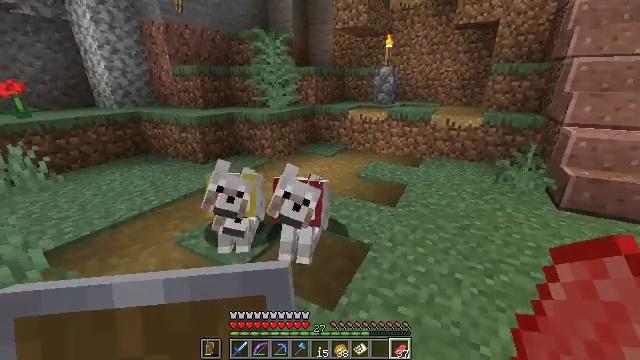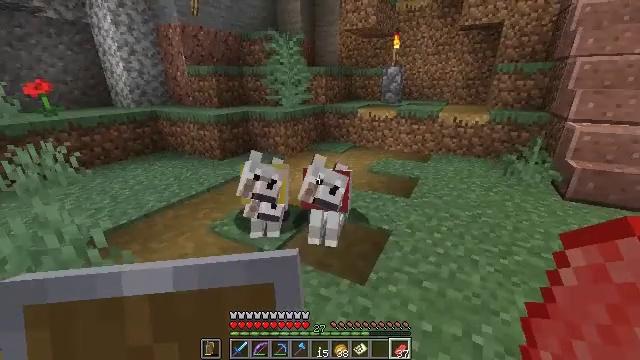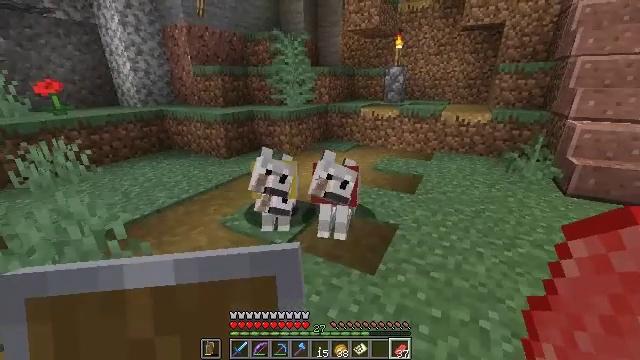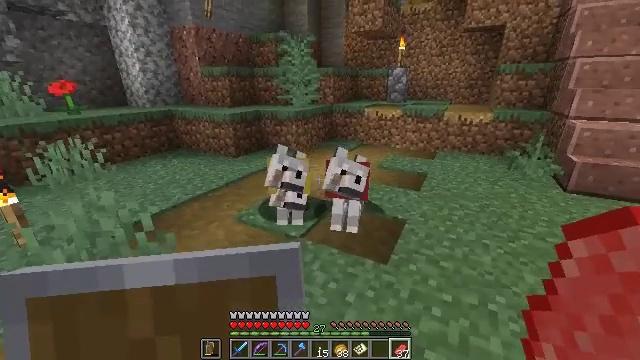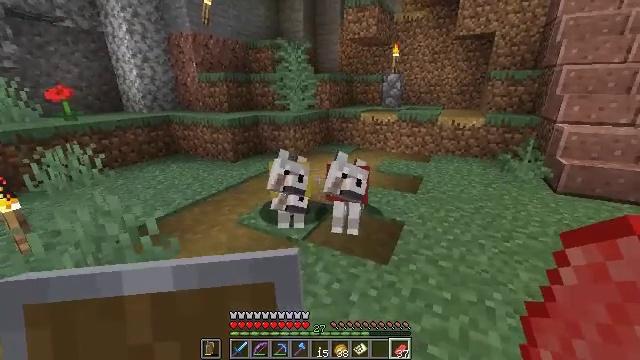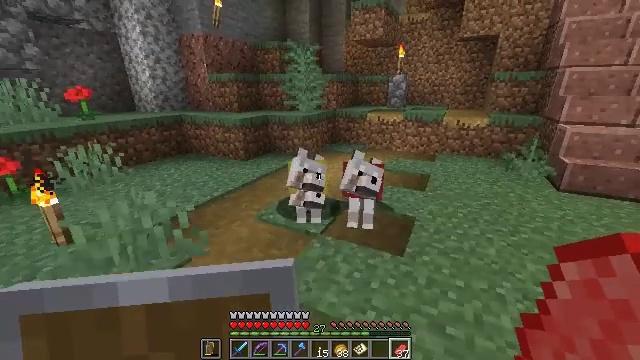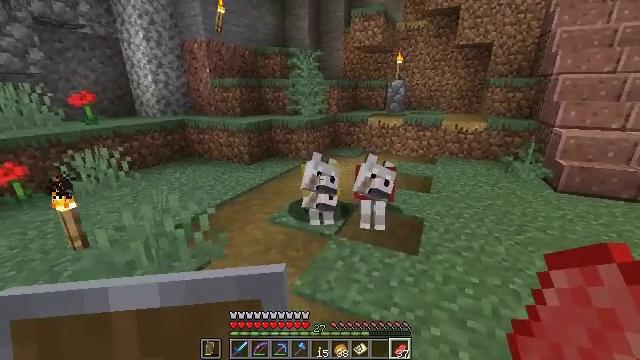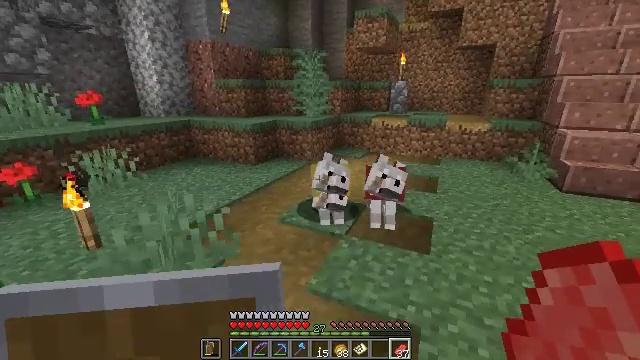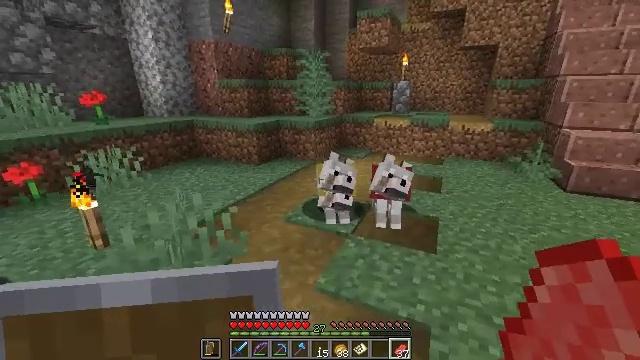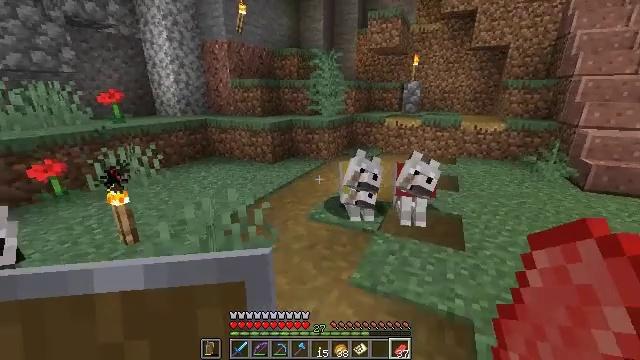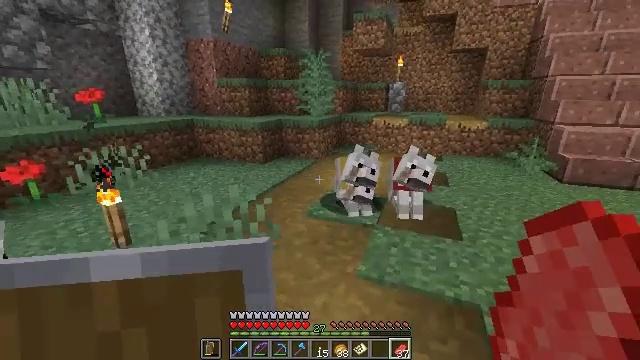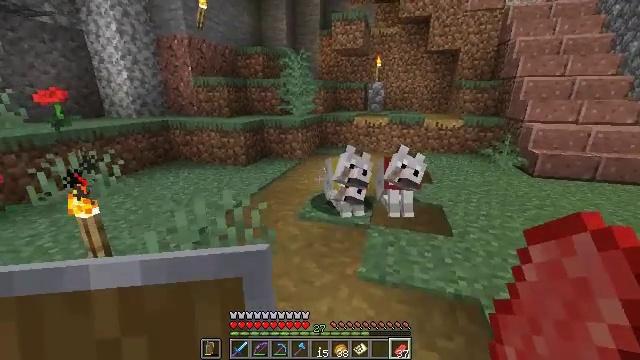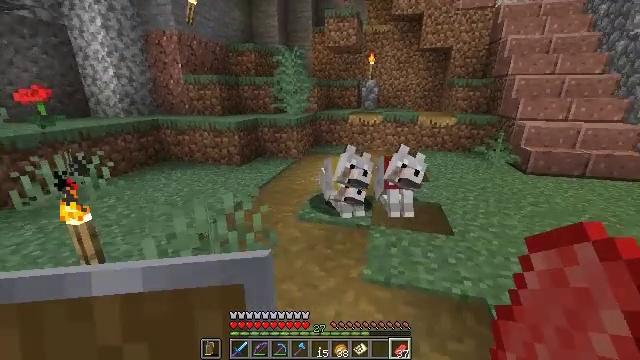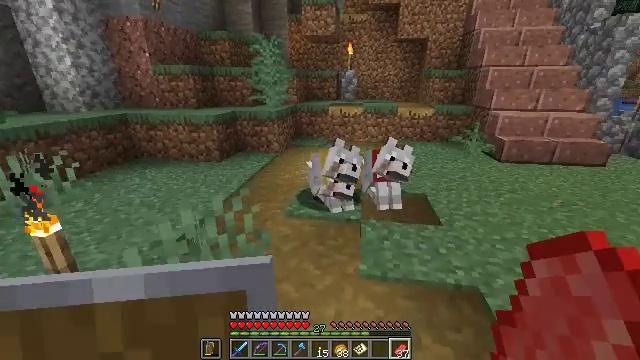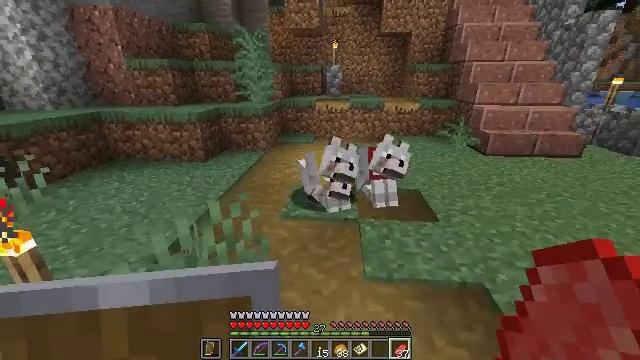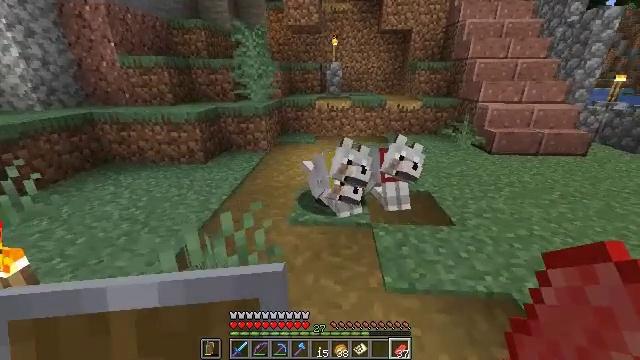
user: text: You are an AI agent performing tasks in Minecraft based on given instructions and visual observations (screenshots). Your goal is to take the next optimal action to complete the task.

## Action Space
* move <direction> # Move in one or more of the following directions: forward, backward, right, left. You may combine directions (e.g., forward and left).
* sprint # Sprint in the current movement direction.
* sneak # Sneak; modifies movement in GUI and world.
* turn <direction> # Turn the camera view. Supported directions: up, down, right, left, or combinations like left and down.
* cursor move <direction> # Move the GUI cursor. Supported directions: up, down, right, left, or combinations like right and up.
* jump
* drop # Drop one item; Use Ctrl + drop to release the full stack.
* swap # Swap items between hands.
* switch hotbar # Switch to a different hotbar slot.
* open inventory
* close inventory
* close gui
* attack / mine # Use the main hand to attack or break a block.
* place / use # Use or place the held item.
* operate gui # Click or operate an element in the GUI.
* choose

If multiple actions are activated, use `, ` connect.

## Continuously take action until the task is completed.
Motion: motion action
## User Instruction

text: Collect clay by holding down the left mouse button.
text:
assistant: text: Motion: move back and move left
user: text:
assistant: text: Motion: move back and move left
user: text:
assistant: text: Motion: move back and move left
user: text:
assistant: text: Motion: move back and move left, turn right and up
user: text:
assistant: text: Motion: move left
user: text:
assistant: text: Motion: move left, turn right
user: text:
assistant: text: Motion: move left
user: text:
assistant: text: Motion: move left
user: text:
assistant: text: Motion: move left
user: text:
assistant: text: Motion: move left, turn right
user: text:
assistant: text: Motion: move forward and move left, turn right
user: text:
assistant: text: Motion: move forward and move left, turn right
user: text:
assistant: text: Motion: move forward and move left, turn right and down
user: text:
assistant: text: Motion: move forward and move left, turn right and down
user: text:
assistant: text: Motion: move forward, turn right
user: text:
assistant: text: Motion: move forward
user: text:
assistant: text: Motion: move forward, turn down
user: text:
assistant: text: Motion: move forward, turn down
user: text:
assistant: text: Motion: move forward, turn right
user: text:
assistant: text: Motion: move forward, turn right and down
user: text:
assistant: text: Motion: move forward, turn right
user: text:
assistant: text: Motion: move forward, turn right and up
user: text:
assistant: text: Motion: move forward, turn right and up
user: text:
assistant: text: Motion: move forward, turn left and up
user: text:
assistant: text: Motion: move forward, turn left
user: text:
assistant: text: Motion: move forward and move right, turn left and down
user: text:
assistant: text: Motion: move forward and move right, turn left
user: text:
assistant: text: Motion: move right, turn left
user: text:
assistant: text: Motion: move right, turn left
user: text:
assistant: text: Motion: turn left